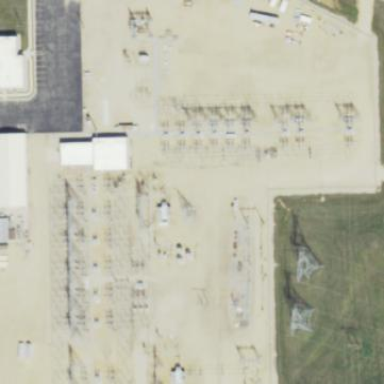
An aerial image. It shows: Transmission level substation.